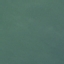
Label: SeaLake